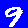
Digit: 9